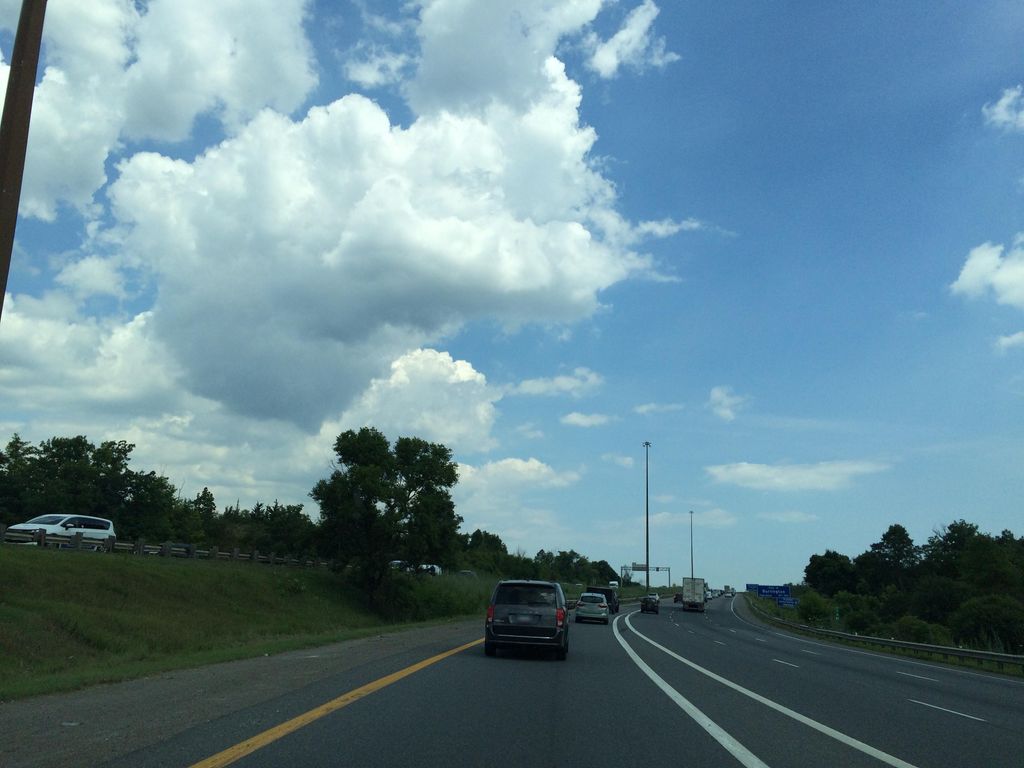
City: hamilton